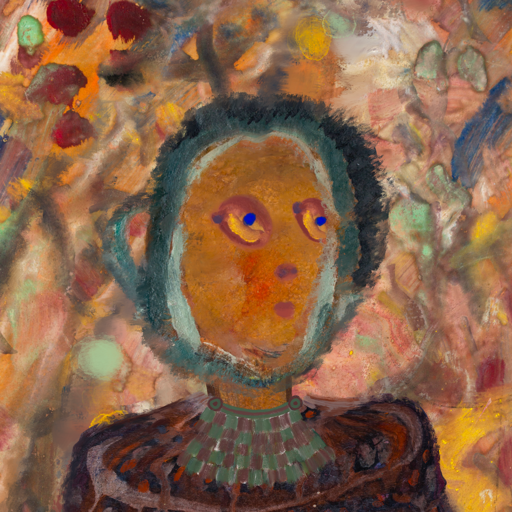
Background: Mother_And_Son_Mother, Head And Neck Side: Pipe, Face Side: Mother_And_Son_Son, Bust: Hypocrite, Hair Side: Boggyland, Head Accessory: Blank, Second Necklace: After_Raid, Necklace: Blank, Baby: Blank